Question:
the project that my team gave had a javadoc. where can I find this javadoc?
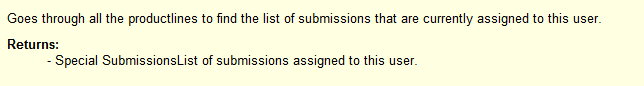
Answer: You can compile the java file through 'javadoc' which makes an html file.
Try 'javadoc *.java' where your java files exist.